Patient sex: M
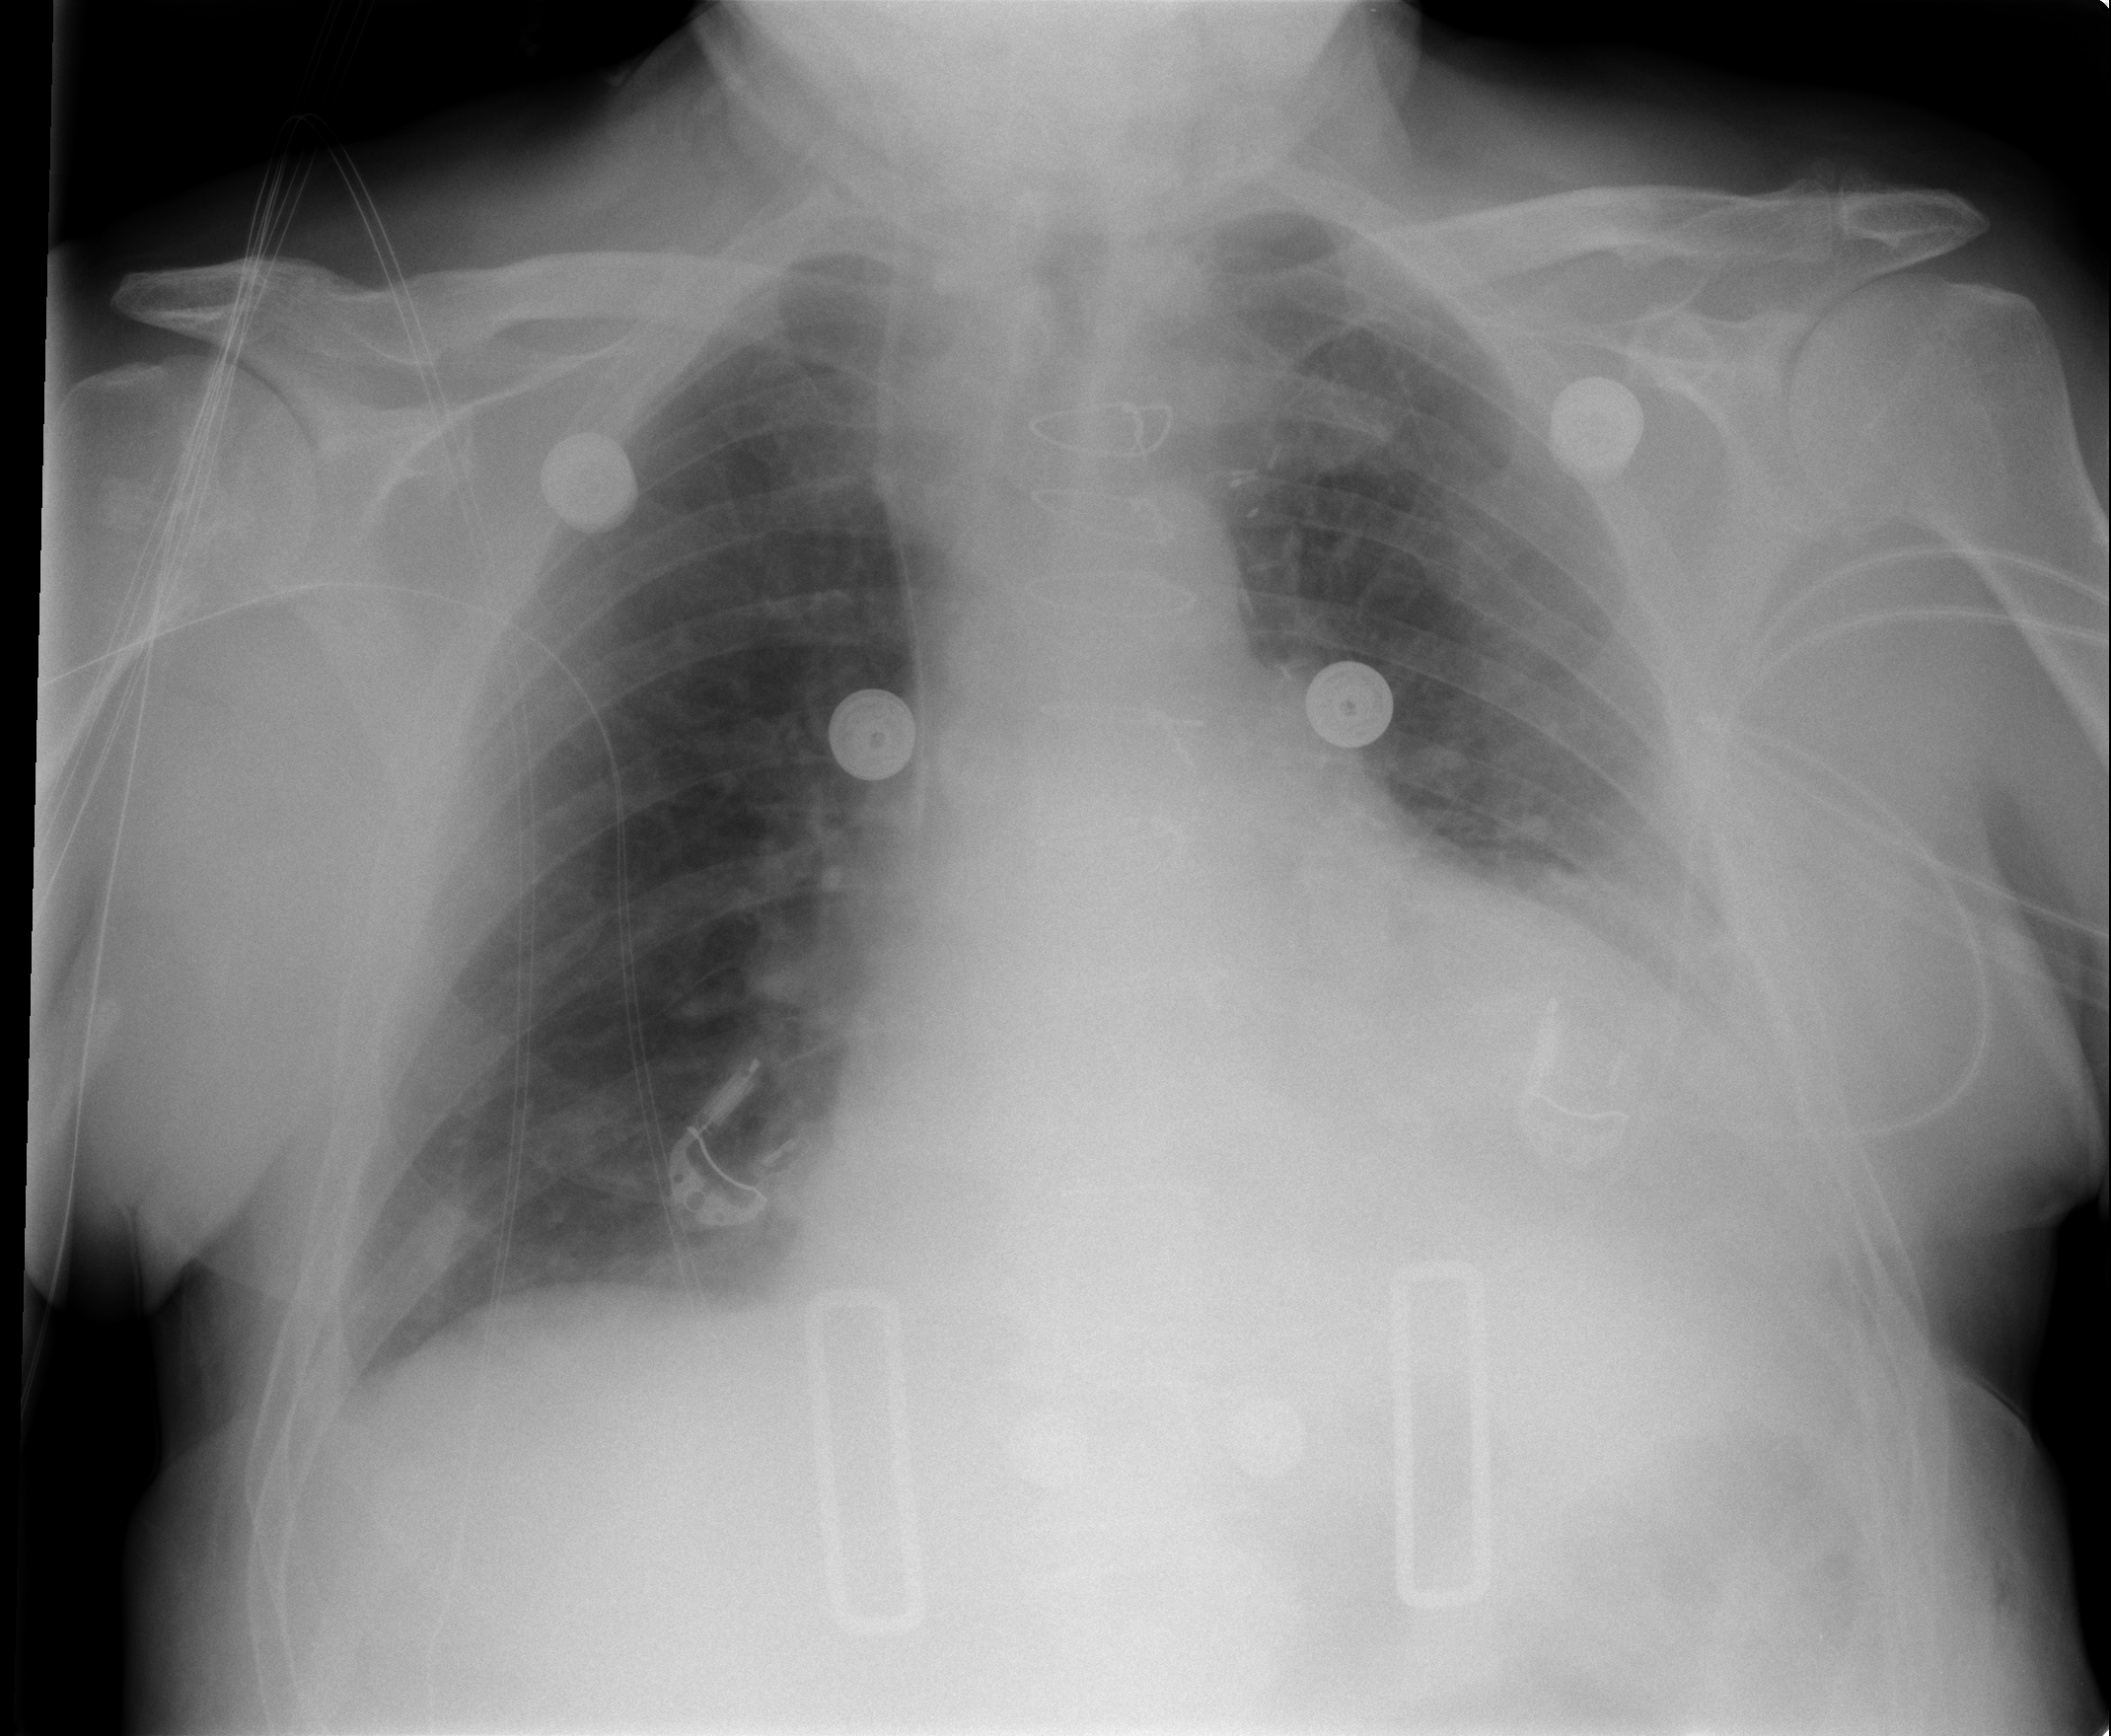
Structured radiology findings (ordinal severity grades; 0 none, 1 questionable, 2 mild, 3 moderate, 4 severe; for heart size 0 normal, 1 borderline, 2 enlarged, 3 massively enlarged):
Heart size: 3
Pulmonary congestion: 0
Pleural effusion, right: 2
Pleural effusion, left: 2
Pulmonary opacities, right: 0
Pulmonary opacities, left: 0
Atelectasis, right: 0
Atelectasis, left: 3